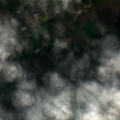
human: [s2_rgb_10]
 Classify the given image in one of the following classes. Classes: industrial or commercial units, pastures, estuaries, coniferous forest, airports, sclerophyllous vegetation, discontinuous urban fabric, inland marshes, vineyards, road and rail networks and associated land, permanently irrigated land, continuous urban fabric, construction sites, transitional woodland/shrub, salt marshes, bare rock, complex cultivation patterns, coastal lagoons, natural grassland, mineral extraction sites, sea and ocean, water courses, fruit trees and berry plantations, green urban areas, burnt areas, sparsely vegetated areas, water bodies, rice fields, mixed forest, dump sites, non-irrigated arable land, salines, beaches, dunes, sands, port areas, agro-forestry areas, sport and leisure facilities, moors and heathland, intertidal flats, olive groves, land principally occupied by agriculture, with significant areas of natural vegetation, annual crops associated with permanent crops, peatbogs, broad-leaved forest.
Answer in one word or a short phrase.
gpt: discontinuous urban fabric, non-irrigated arable land, pastures, complex cultivation patterns, broad-leaved forest